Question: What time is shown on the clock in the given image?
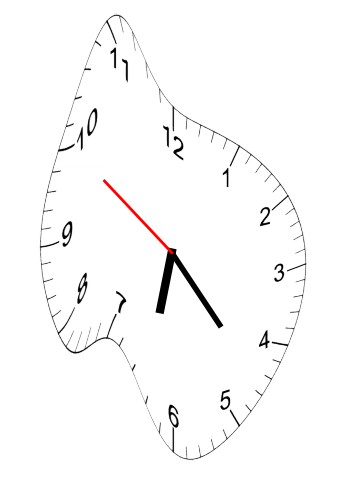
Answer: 06:22:50